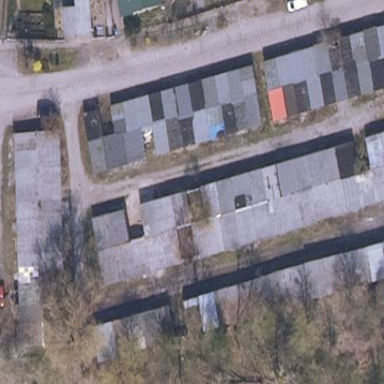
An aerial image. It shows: Area designated for garages.